Aerial crown-view tile of a tropical tree (Barro Colorado Island, Panama), acquired 20250124:
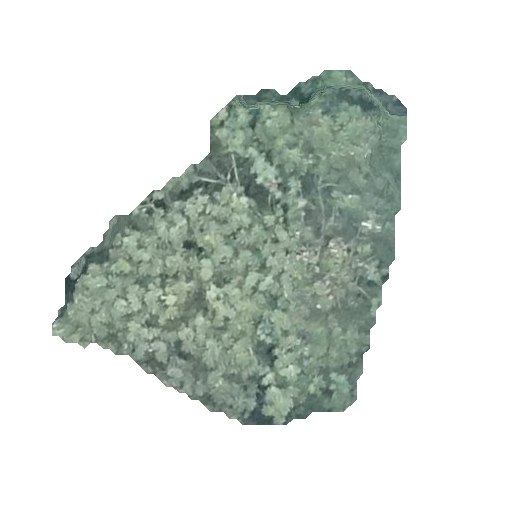
Species: Cecropia insignis
GBIF accepted scientific name: Cecropia insignis
Crown area: 119.731 m²